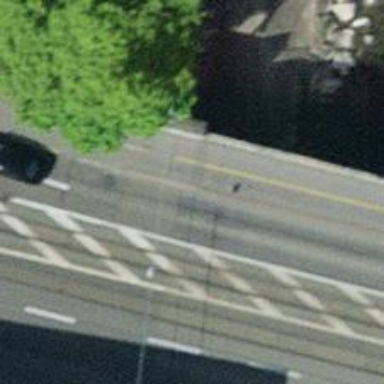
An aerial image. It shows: Primary highway bridge with asphalt surface. There is cycle track on the right side.